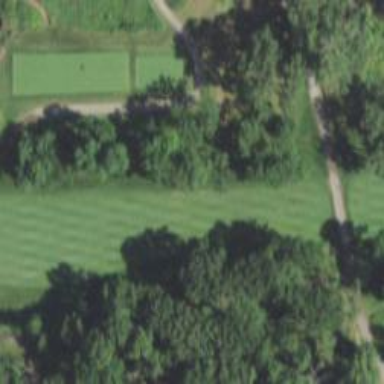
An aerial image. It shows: Golf hole.